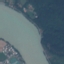
Label: River